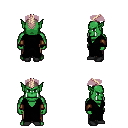
a pixel art fantasy rpg character, male body template, orc, green skin, black robe, robe skirt, white blonde short mohawk hairstyle, cloth bracers, black shoes, four views (front, back, left, right), 2x2 character sprite sheet, small pixel art, hard edges, no anti-aliasing